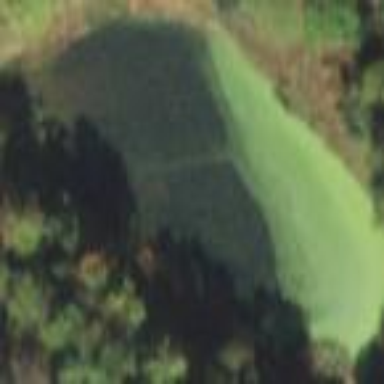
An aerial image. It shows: Pond with natural water.